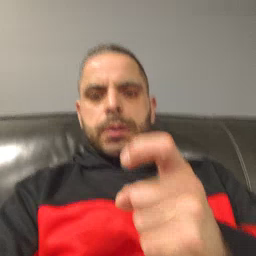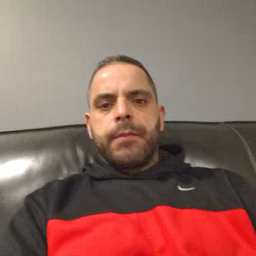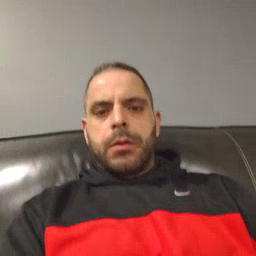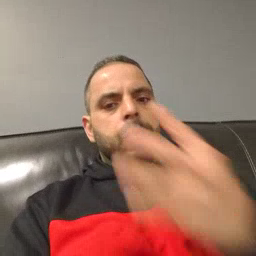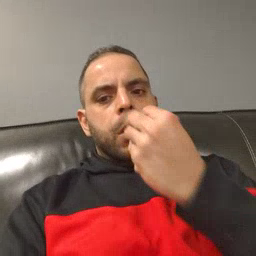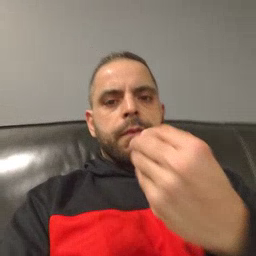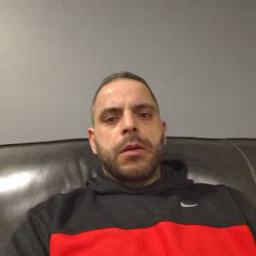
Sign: wolf